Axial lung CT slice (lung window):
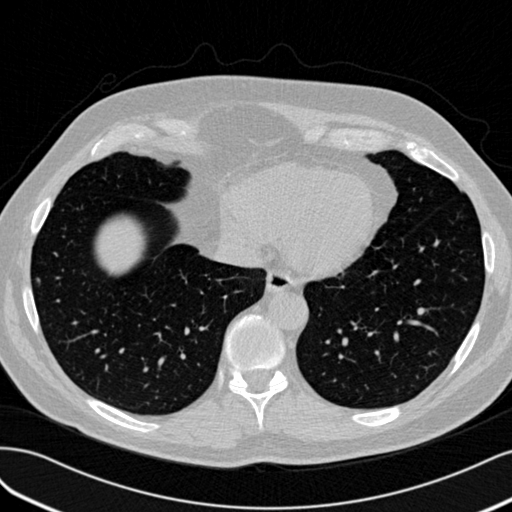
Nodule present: yes
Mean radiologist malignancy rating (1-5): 2.667